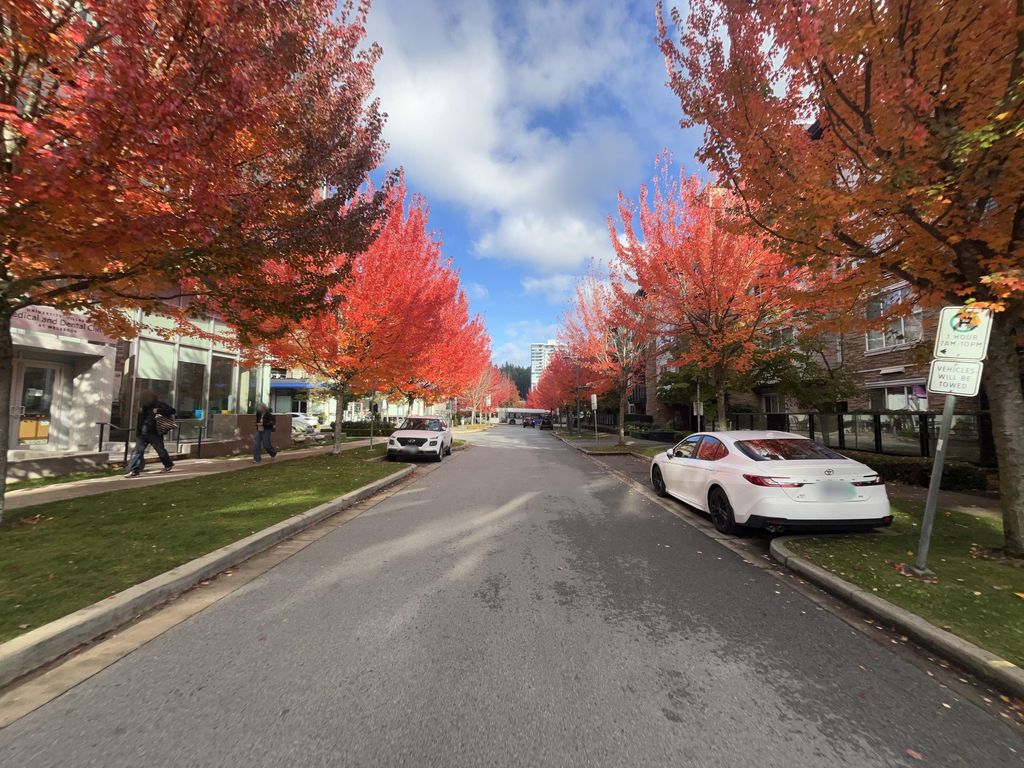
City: vancouver